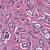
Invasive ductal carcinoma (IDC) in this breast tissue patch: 1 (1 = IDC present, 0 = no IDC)